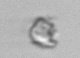
Label: detritus_transparent